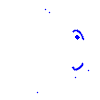
Particle: proton